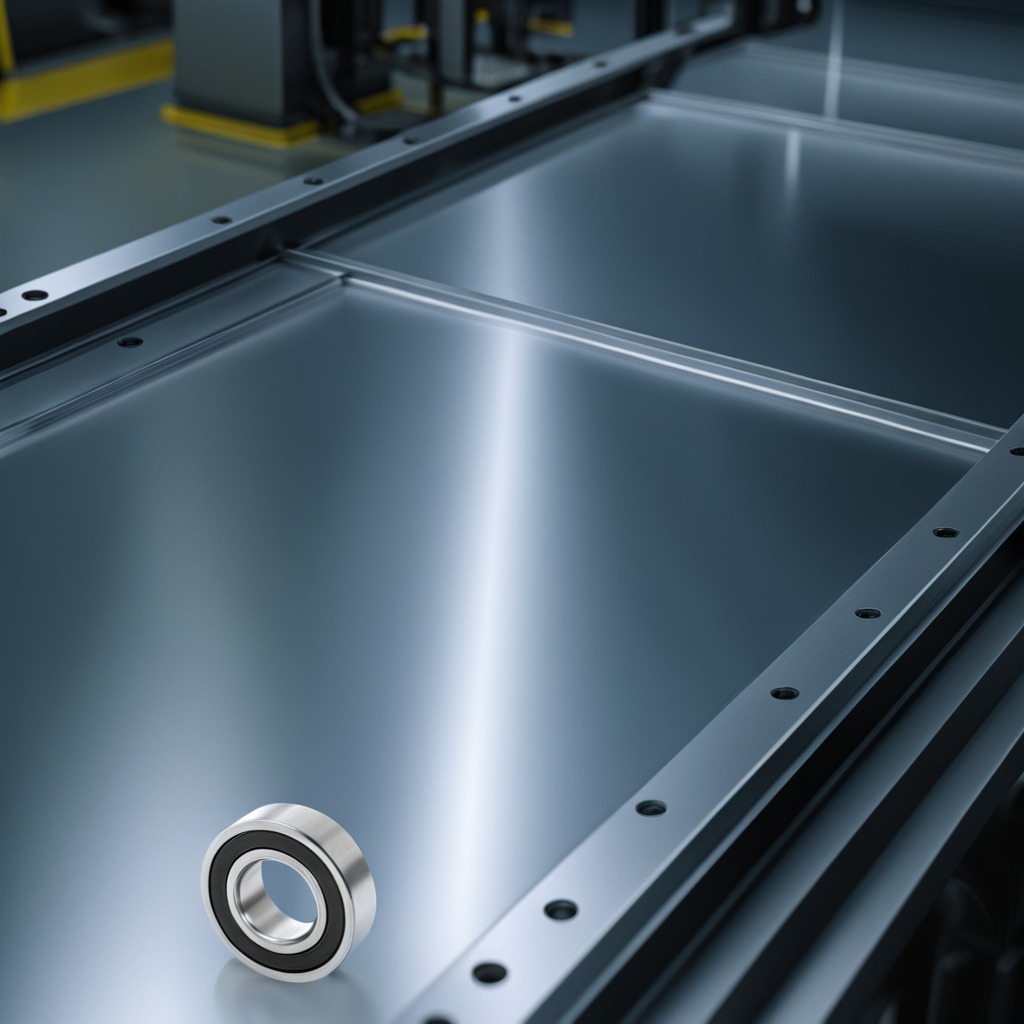
A metal ball bearing lies on the metal table.